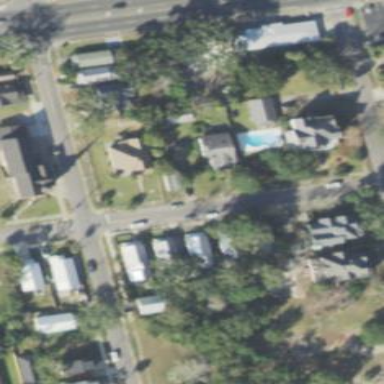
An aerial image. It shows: Residential area composed of single-family homes.